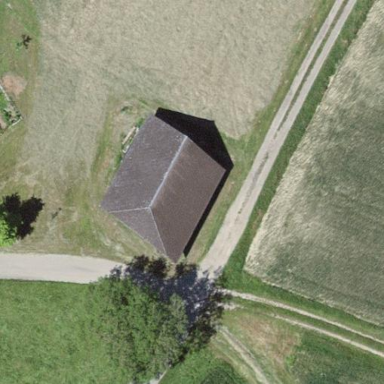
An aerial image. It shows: Rural barn.